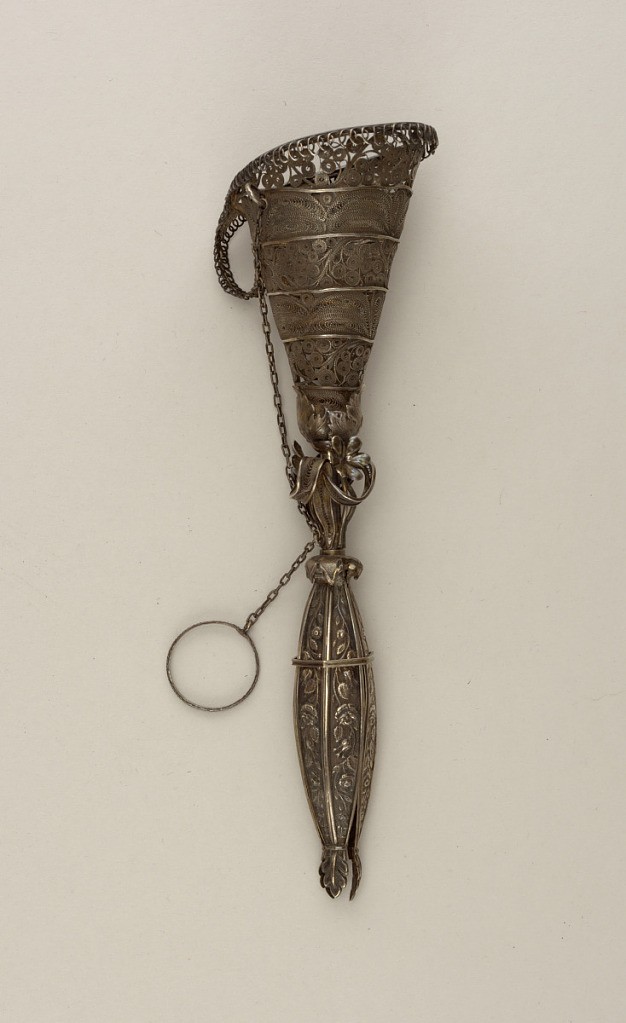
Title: Posey holder
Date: mid-19th century
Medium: Silver filigree
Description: Upper part, a cone with three bands of filigree showing a flower pattern and two, a leaf pattern, silver pin on chain.  Lower part, an ornament of scrolls and flowers above an hexagonal ornament (each side decorated in design of roses with leaves) ending in three leaves; chain with ring attached to central ornament.